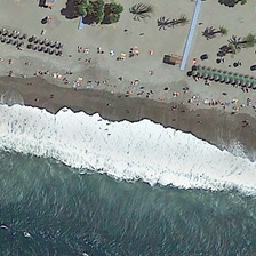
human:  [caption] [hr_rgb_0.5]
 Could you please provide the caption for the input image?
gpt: Some green trees and many people are on the yellow beach, close to the green sea and white waves.

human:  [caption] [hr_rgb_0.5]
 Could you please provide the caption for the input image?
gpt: Some green trees and many people are on yellow beaches, close to green oceans and white waves.

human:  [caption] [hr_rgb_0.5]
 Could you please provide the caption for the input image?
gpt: some green trees and many people are on yellow beach near a piece of green ocean with white waves . .

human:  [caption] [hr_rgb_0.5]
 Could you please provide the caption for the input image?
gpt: Some green trees and many people are on the yellow beach, near a green sea and white waves.

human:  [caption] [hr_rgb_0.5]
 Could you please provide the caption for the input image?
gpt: Some green trees and many people are on the yellow beach near the green ocean and white waves.